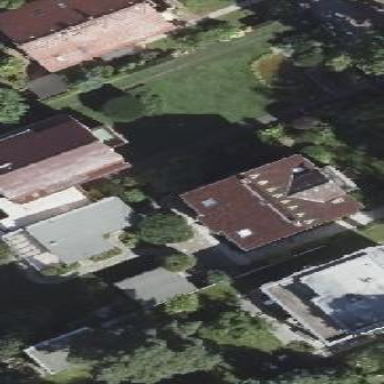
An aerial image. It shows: Gabled roof adorns the apartments building.